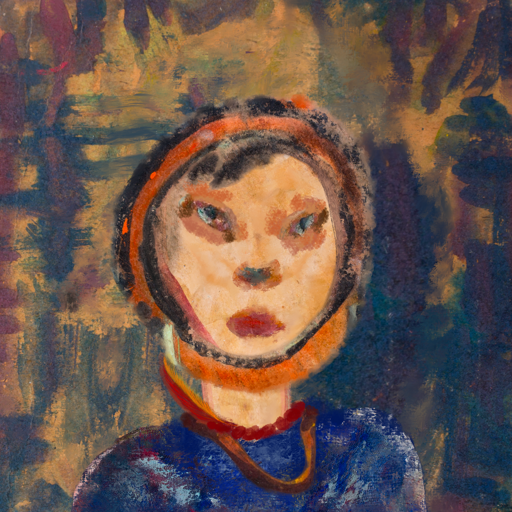
Background: InTheSun, Head And Neck Front: Childish, Face Front: Boggyland, Bust: Irani, Hair Front: Childish, Head Accessory: Blank, Second Necklace: Comrade, Necklace: Pipe, Baby: Blank